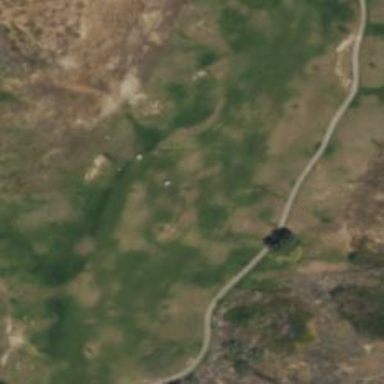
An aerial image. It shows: View of golf hole.